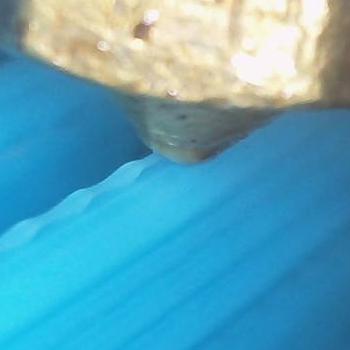
Flow rate: 56%